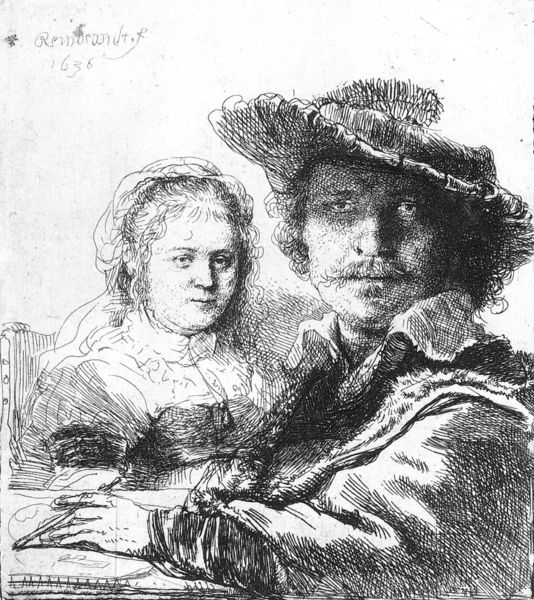
Titel: Selbstbildnis mit Saskia
Künstler: Harmensz van Rijn Rembrandt
Institution: Amsterdam, Rijksprentenkabinett
Schlagwörter: feder, hand, mann, frau, hut, skizze, zeichnung, blick, jung, schnurrbart, augen, kragen, rembrandt, porträt, signatur, mantel, paar, locken, kopfbedeckung, papier, studie, grafik, monochrom, münder, nasen, selbstporträt, buch, hausherr, radierung, selbstbildnis, stift, ehepaar, selbstportrait, flämisch, fellkragen, sohn, rembrand, lahne, selbstpotrait, saskia, 1636